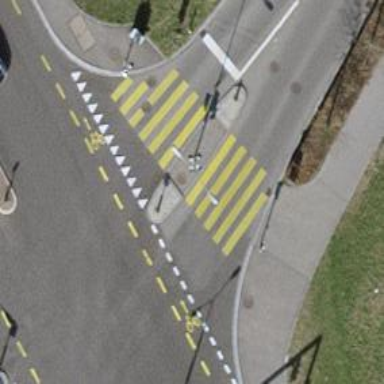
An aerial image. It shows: Zebra crossing with traffic signals.